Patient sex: M
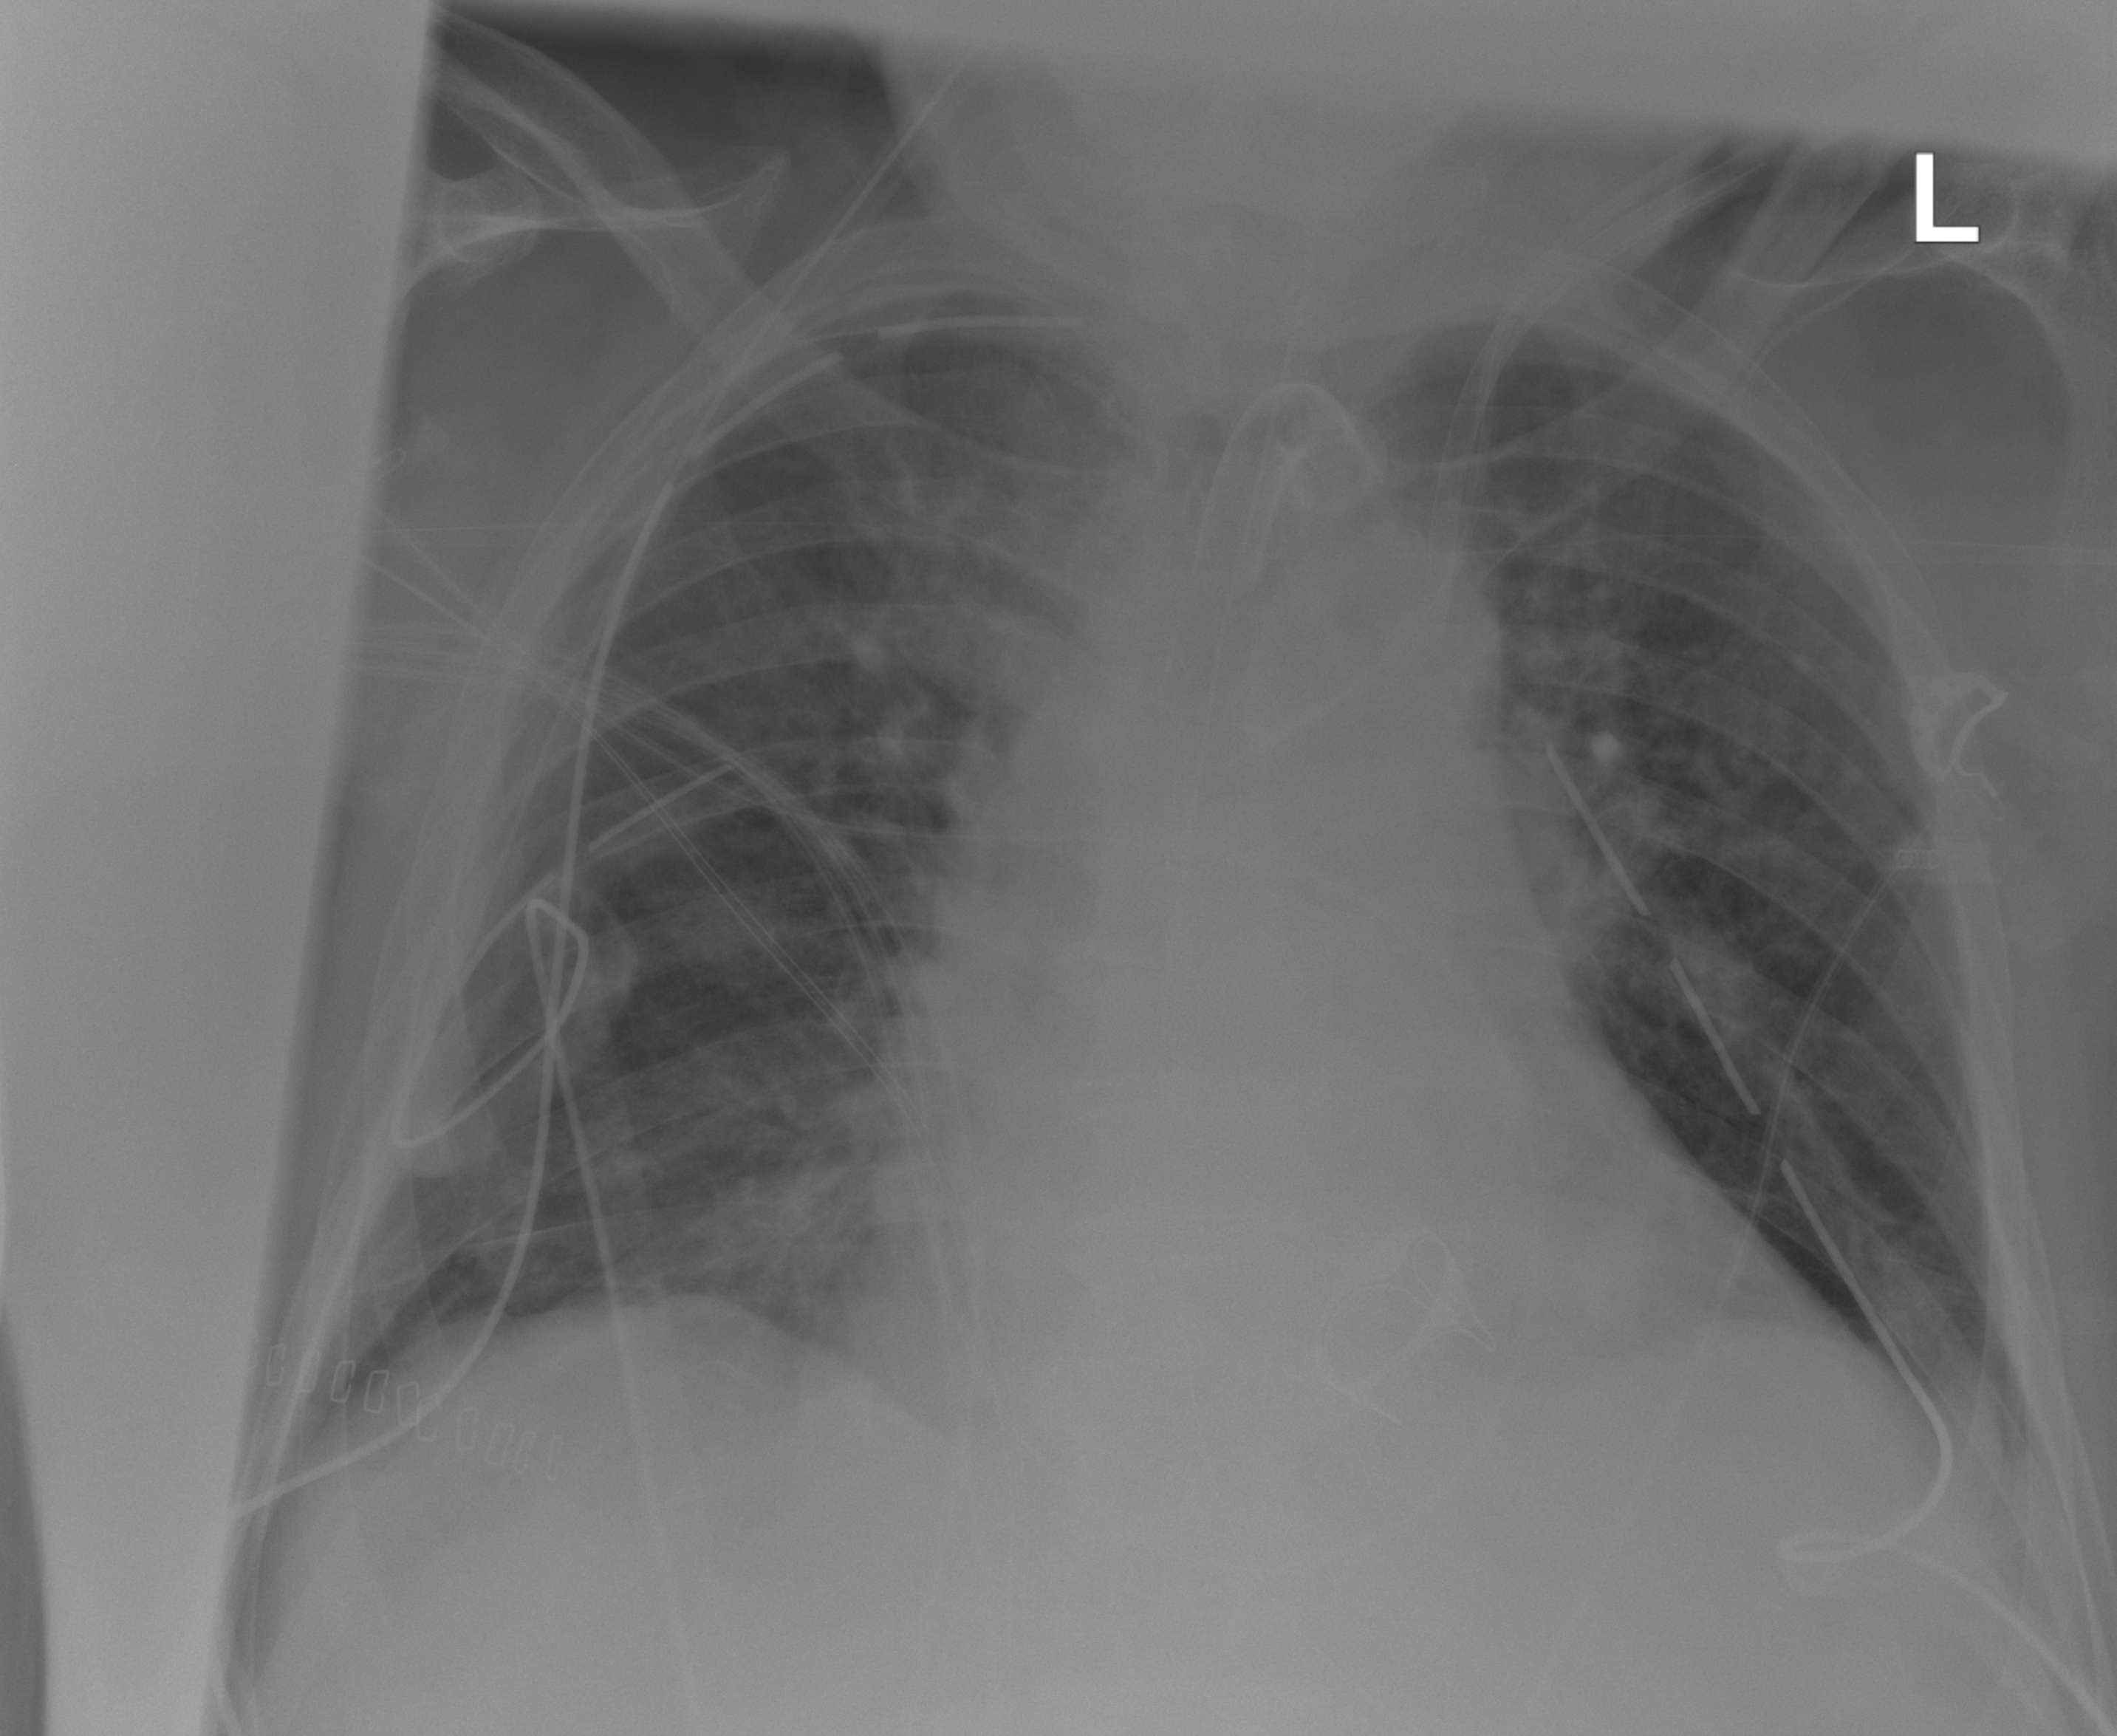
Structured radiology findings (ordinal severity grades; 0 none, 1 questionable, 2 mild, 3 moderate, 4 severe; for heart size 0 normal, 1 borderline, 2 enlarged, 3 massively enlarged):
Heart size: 2
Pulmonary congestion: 1
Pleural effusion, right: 0
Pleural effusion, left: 2
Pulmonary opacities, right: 0
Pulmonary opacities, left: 0
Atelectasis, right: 2
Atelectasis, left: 0